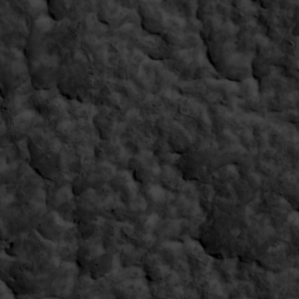
Label: non_frost